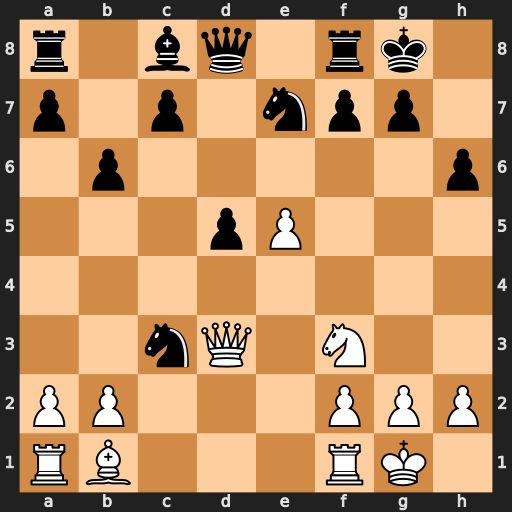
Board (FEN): r1bq1rk1/p1p1npp1/1p5p/3pP3/8/2nQ1N2/PP3PPP/RB3RK1
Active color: w
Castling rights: -
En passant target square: -
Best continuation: Qh7#